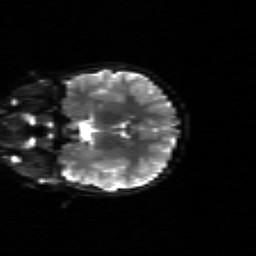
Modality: sbref
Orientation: coronal
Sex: female
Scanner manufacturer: siemens
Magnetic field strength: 3 T
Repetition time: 5 s
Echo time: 0.0694 s